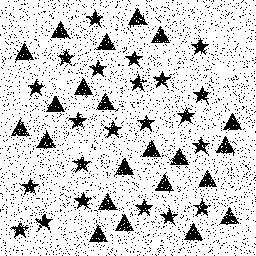
Squares: 0
Triangles: 22
Stars: 22
Total shapes: 44